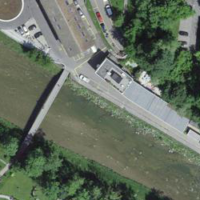
EUNIS habitat code: 15
Species observed at this site:
Linaria vulgaris
Mergus merganser
Hypericum tetrapterum
Clematis vitalba
Calopteryx splendens
Cichorium intybus